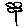
Label: flower